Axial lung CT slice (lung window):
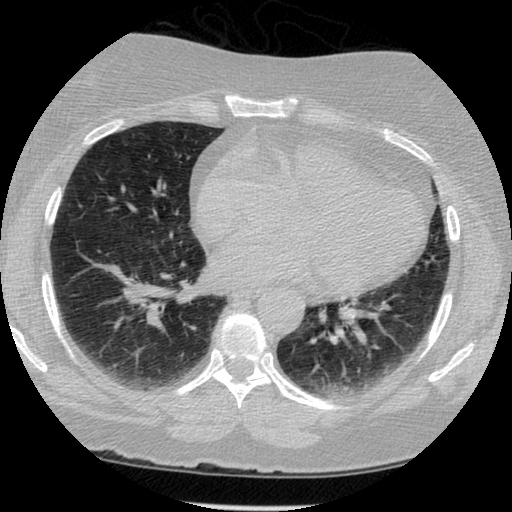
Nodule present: no